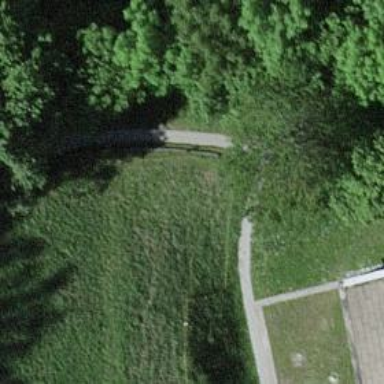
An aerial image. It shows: Footway.